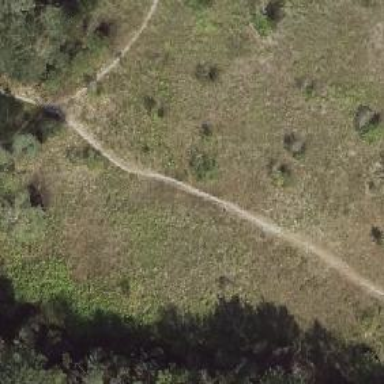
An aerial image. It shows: Dirt path.